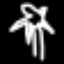
Label: palm tree